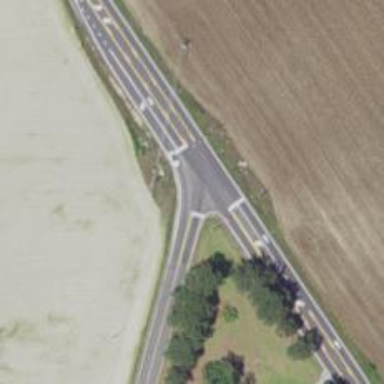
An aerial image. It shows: Stop road.